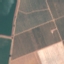
Land use / land cover: PermanentCrop